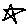
Label: star